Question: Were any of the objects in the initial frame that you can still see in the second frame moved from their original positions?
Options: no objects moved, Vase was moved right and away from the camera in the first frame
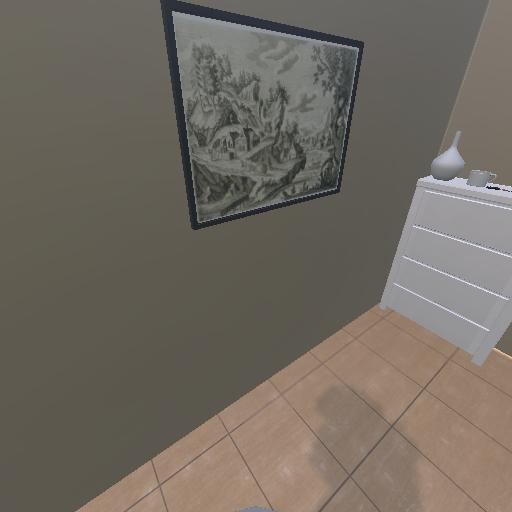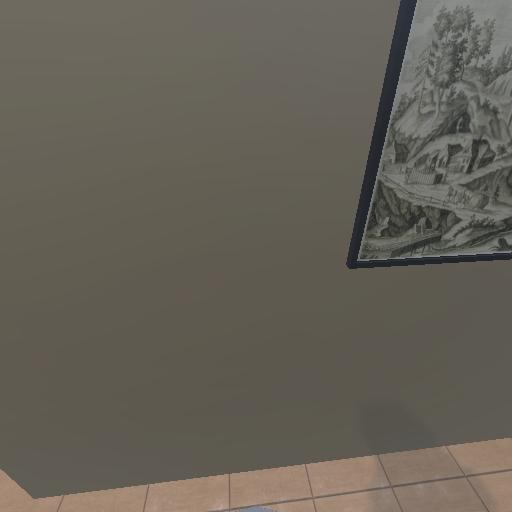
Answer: no objects moved